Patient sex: F
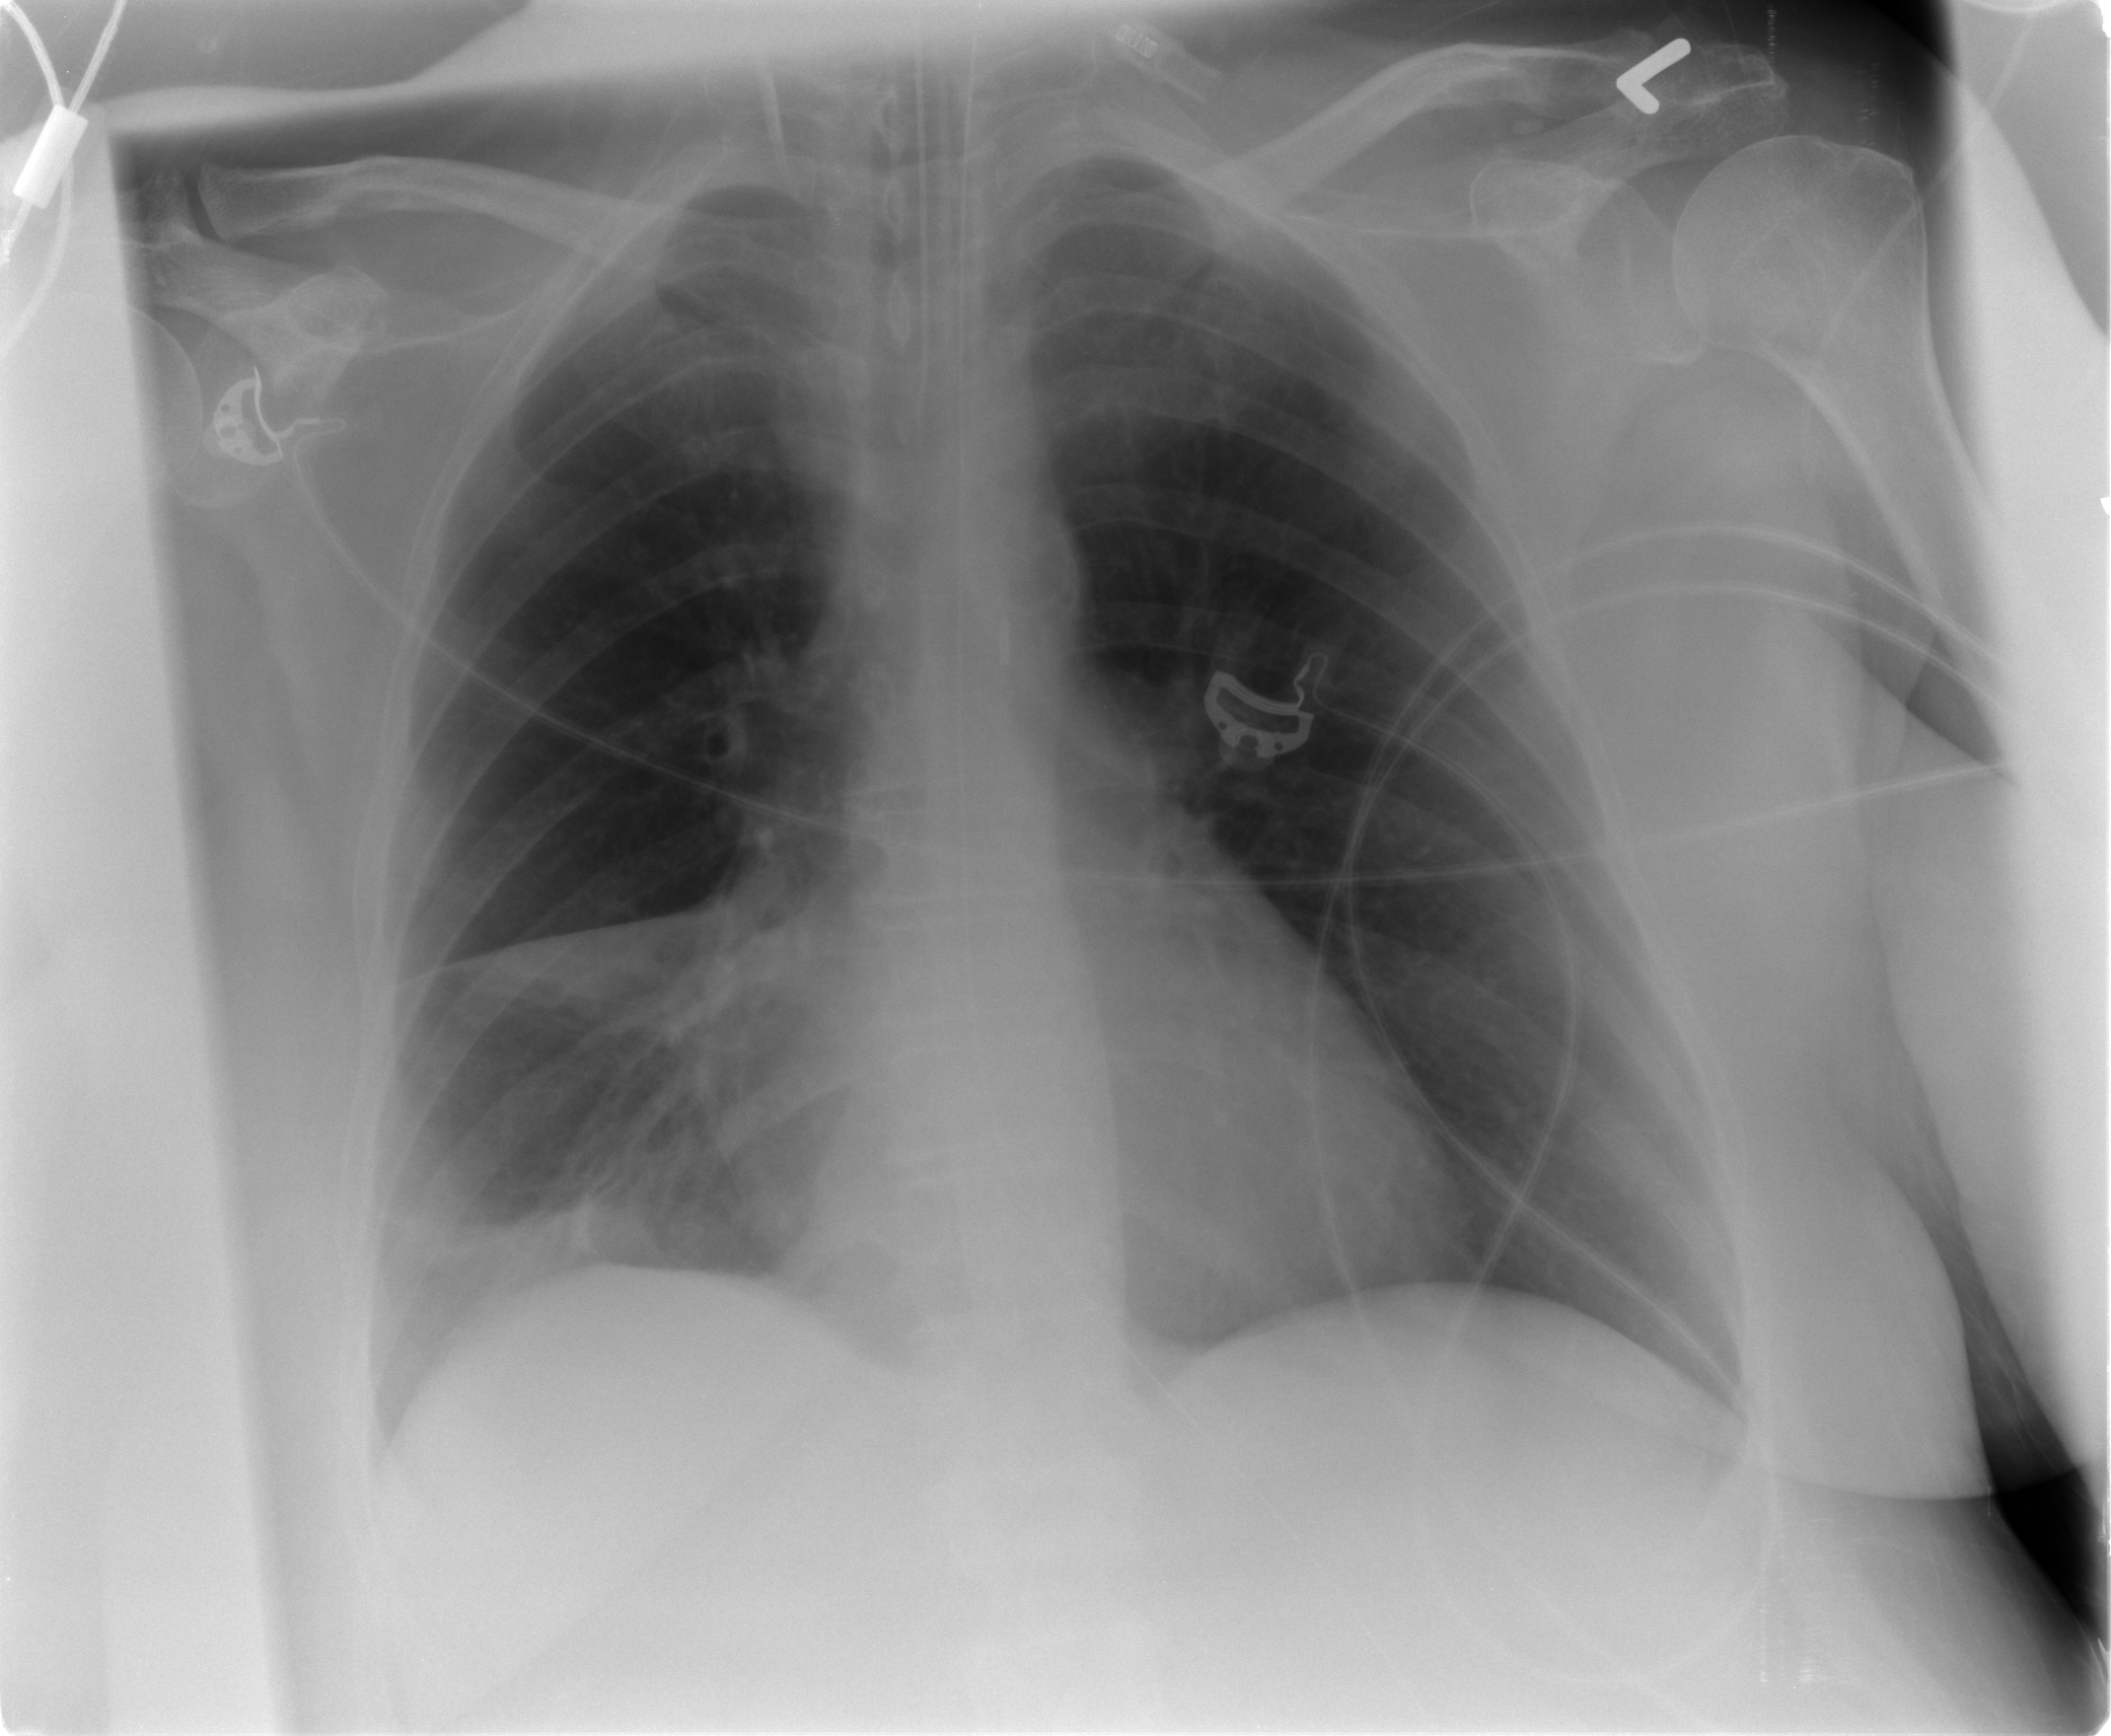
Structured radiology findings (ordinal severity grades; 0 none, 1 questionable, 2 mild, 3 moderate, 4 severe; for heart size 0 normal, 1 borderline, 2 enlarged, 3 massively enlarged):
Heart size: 0
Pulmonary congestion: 2
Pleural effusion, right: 3
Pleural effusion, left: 0
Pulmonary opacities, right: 1
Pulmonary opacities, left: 0
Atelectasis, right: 4
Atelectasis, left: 0